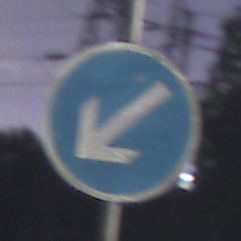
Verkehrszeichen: VorgeschriebeneVorbeifahrtLinks
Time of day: Night
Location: Outdoor (Suburban)
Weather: PartlyCloudy
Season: NotSpecified
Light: Artificial